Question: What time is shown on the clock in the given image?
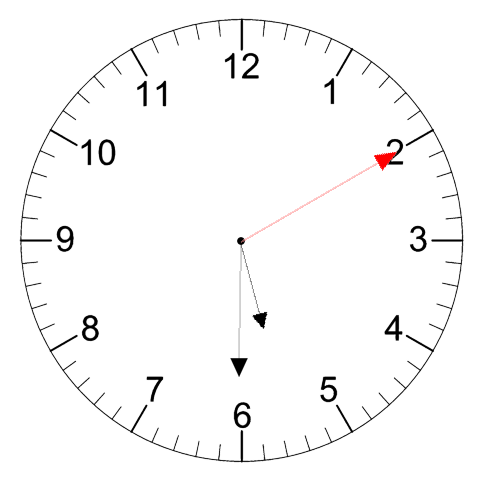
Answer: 05:30:10